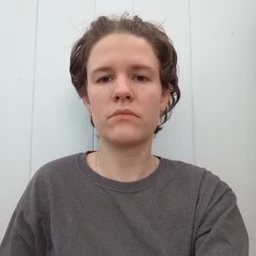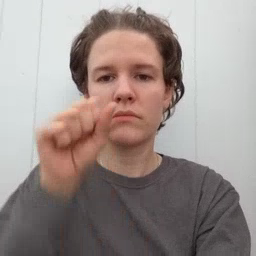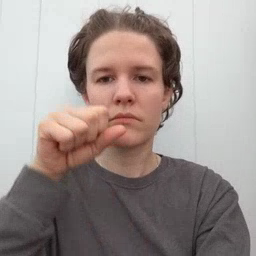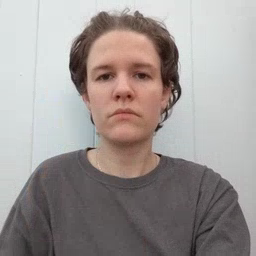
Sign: carrot